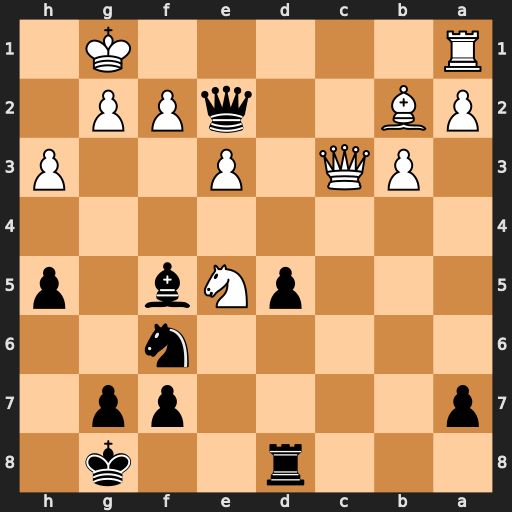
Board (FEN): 3r2k1/p4pp1/5n2/3pNb1p/8/1PQ1P2P/PB2qPP1/R5K1
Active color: b
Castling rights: -
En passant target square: -
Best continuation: Ne4 Qe1 Qxb2